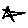
Label: star